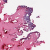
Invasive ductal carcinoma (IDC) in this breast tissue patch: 0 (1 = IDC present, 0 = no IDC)